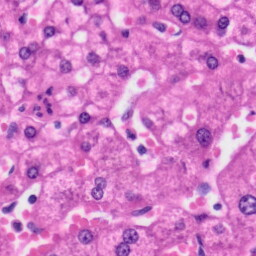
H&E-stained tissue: Liver